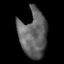
Tissue: lung
Cell type: T cells
Senescence score: 0.1718
Nuclear area (px): 1240
Mean DAPI intensity: 98.706